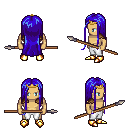
a pixel art fantasy rpg character, male body template, human, tanned skin, leather shoulder armor, white pants, blue extra-long hairstyle, gold tiara, gold boots, spear, four views (front, back, left, right), 2x2 character sprite sheet, small pixel art, hard edges, no anti-aliasing